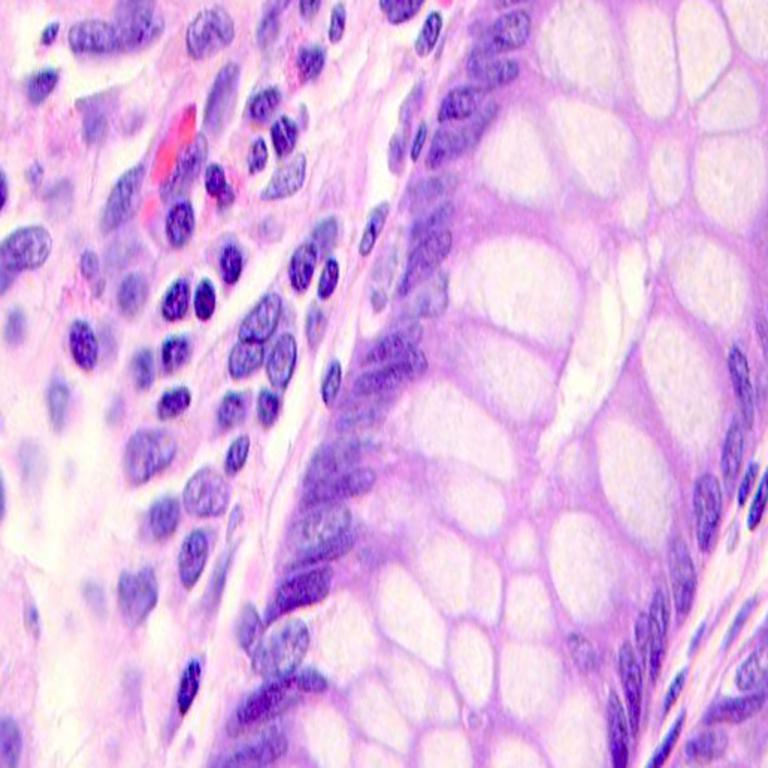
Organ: colon
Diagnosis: benign